Question: I looked through other questions and couldn't find what I needed.
Best if I explain as followed:
I have a spreadsheet that has three columns in it:
Product Name
Vendor
Some vendors have the same product.
I need to count how many Product Names are identical by vendor.
All help is most appreciated.
Thank you,
user1114330

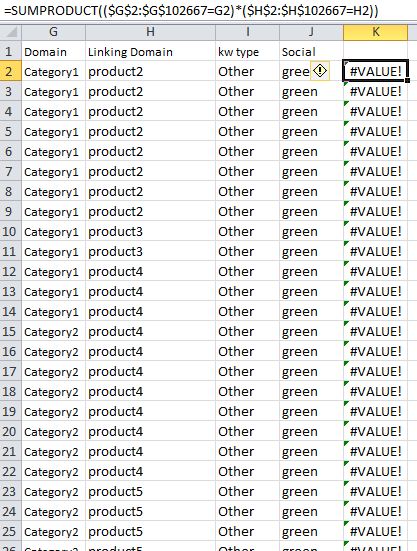
Answer: Paste this formula in Cell C1
'''
=SUMPRODUCT(($A$1:$A$10=A1)*($B$1:$B$10=B1))
'''

However if you still want VBA, see this
'''
Option Explicit
Sub Sample()
Dim ws As Worksheet
Dim lrow As Long
Set ws = Sheets("Sheet1")
With ws
lrow = .Range("A" & .Rows.Count).End(xlUp).Row
.Range("C1:C" & lrow).Formula = "=SUMPRODUCT(($A$1:$A$" & lrow & _
"=A1)*($B$1:$B$" & lrow & "=B1))"
End With
End Sub
'''